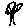
Label: tree